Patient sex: M
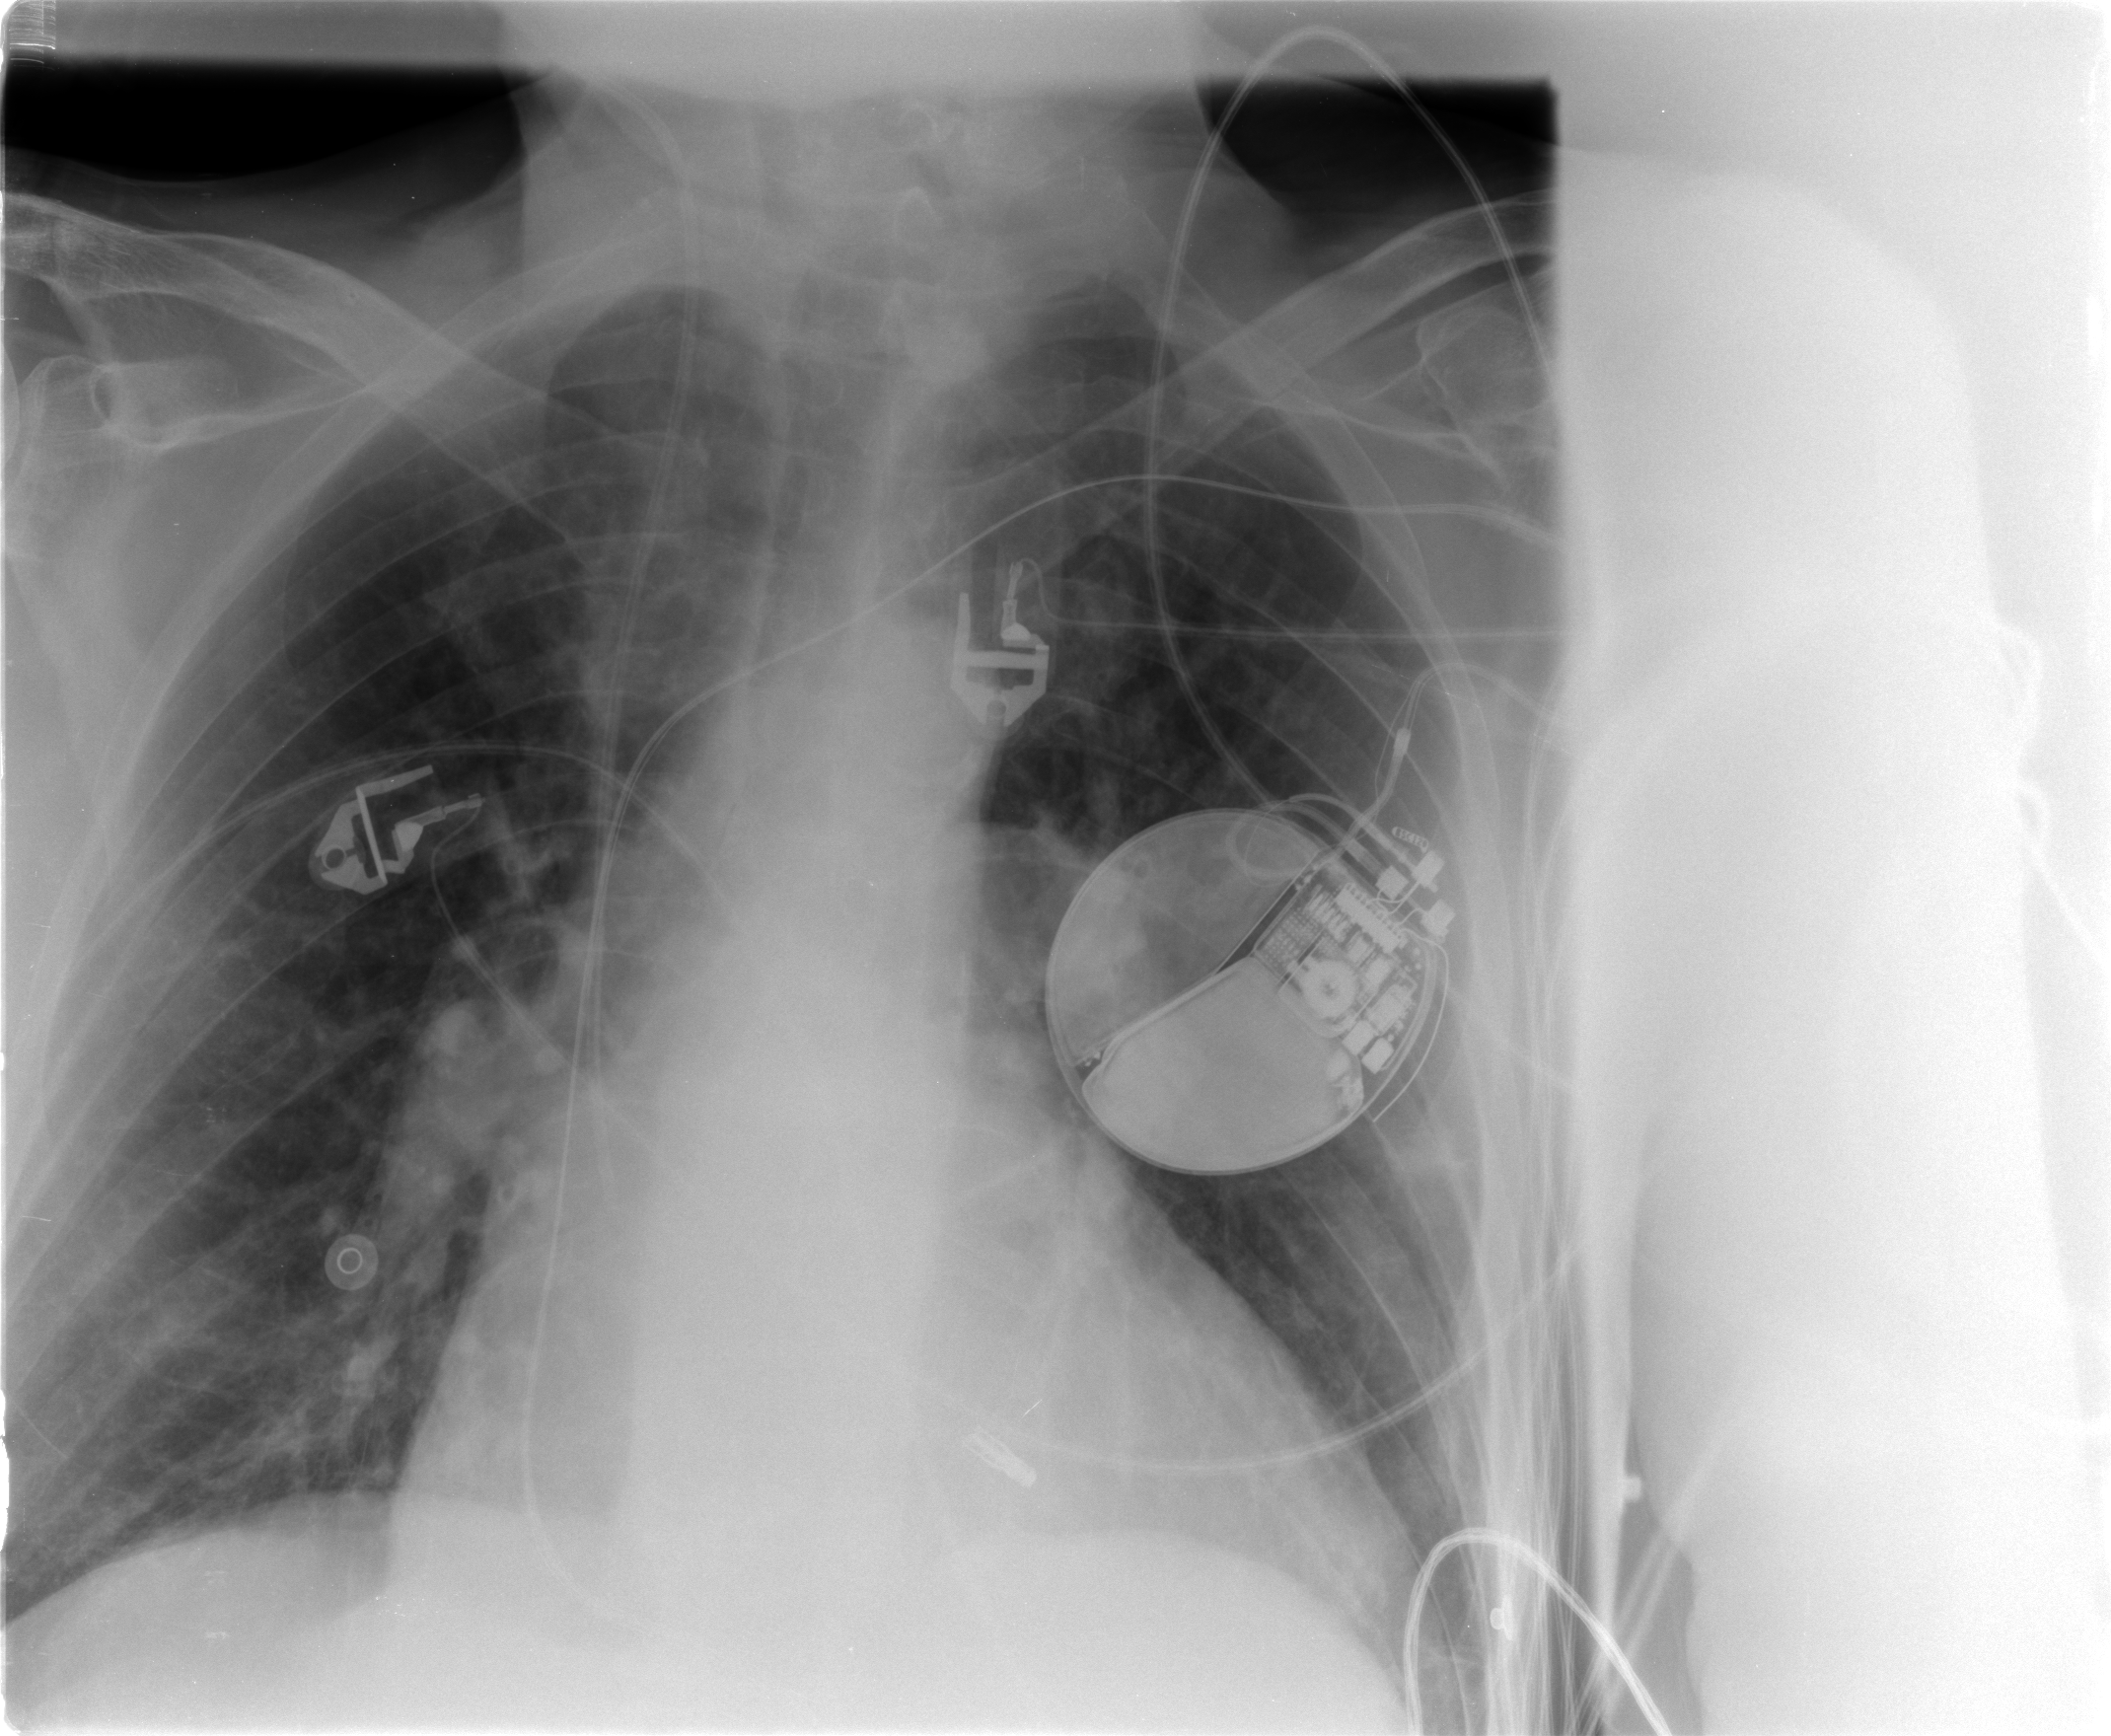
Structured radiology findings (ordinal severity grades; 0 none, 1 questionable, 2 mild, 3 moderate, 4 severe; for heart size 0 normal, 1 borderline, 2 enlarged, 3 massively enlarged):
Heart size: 2
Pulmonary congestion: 1
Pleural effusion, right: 0
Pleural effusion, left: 0
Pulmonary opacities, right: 0
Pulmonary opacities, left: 0
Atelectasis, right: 1
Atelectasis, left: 1